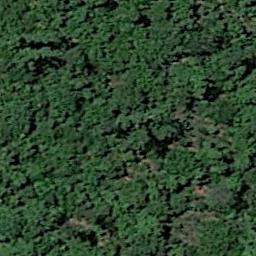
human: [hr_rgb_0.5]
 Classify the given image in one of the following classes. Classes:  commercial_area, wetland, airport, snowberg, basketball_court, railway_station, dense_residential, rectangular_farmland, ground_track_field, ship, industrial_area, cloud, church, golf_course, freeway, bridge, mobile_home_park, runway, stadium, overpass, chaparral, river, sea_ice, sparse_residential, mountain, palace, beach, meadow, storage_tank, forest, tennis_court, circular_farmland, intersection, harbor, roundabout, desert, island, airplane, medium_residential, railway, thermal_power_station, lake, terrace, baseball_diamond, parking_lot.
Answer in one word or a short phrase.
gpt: forest